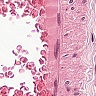
Metastatic tissue present: no